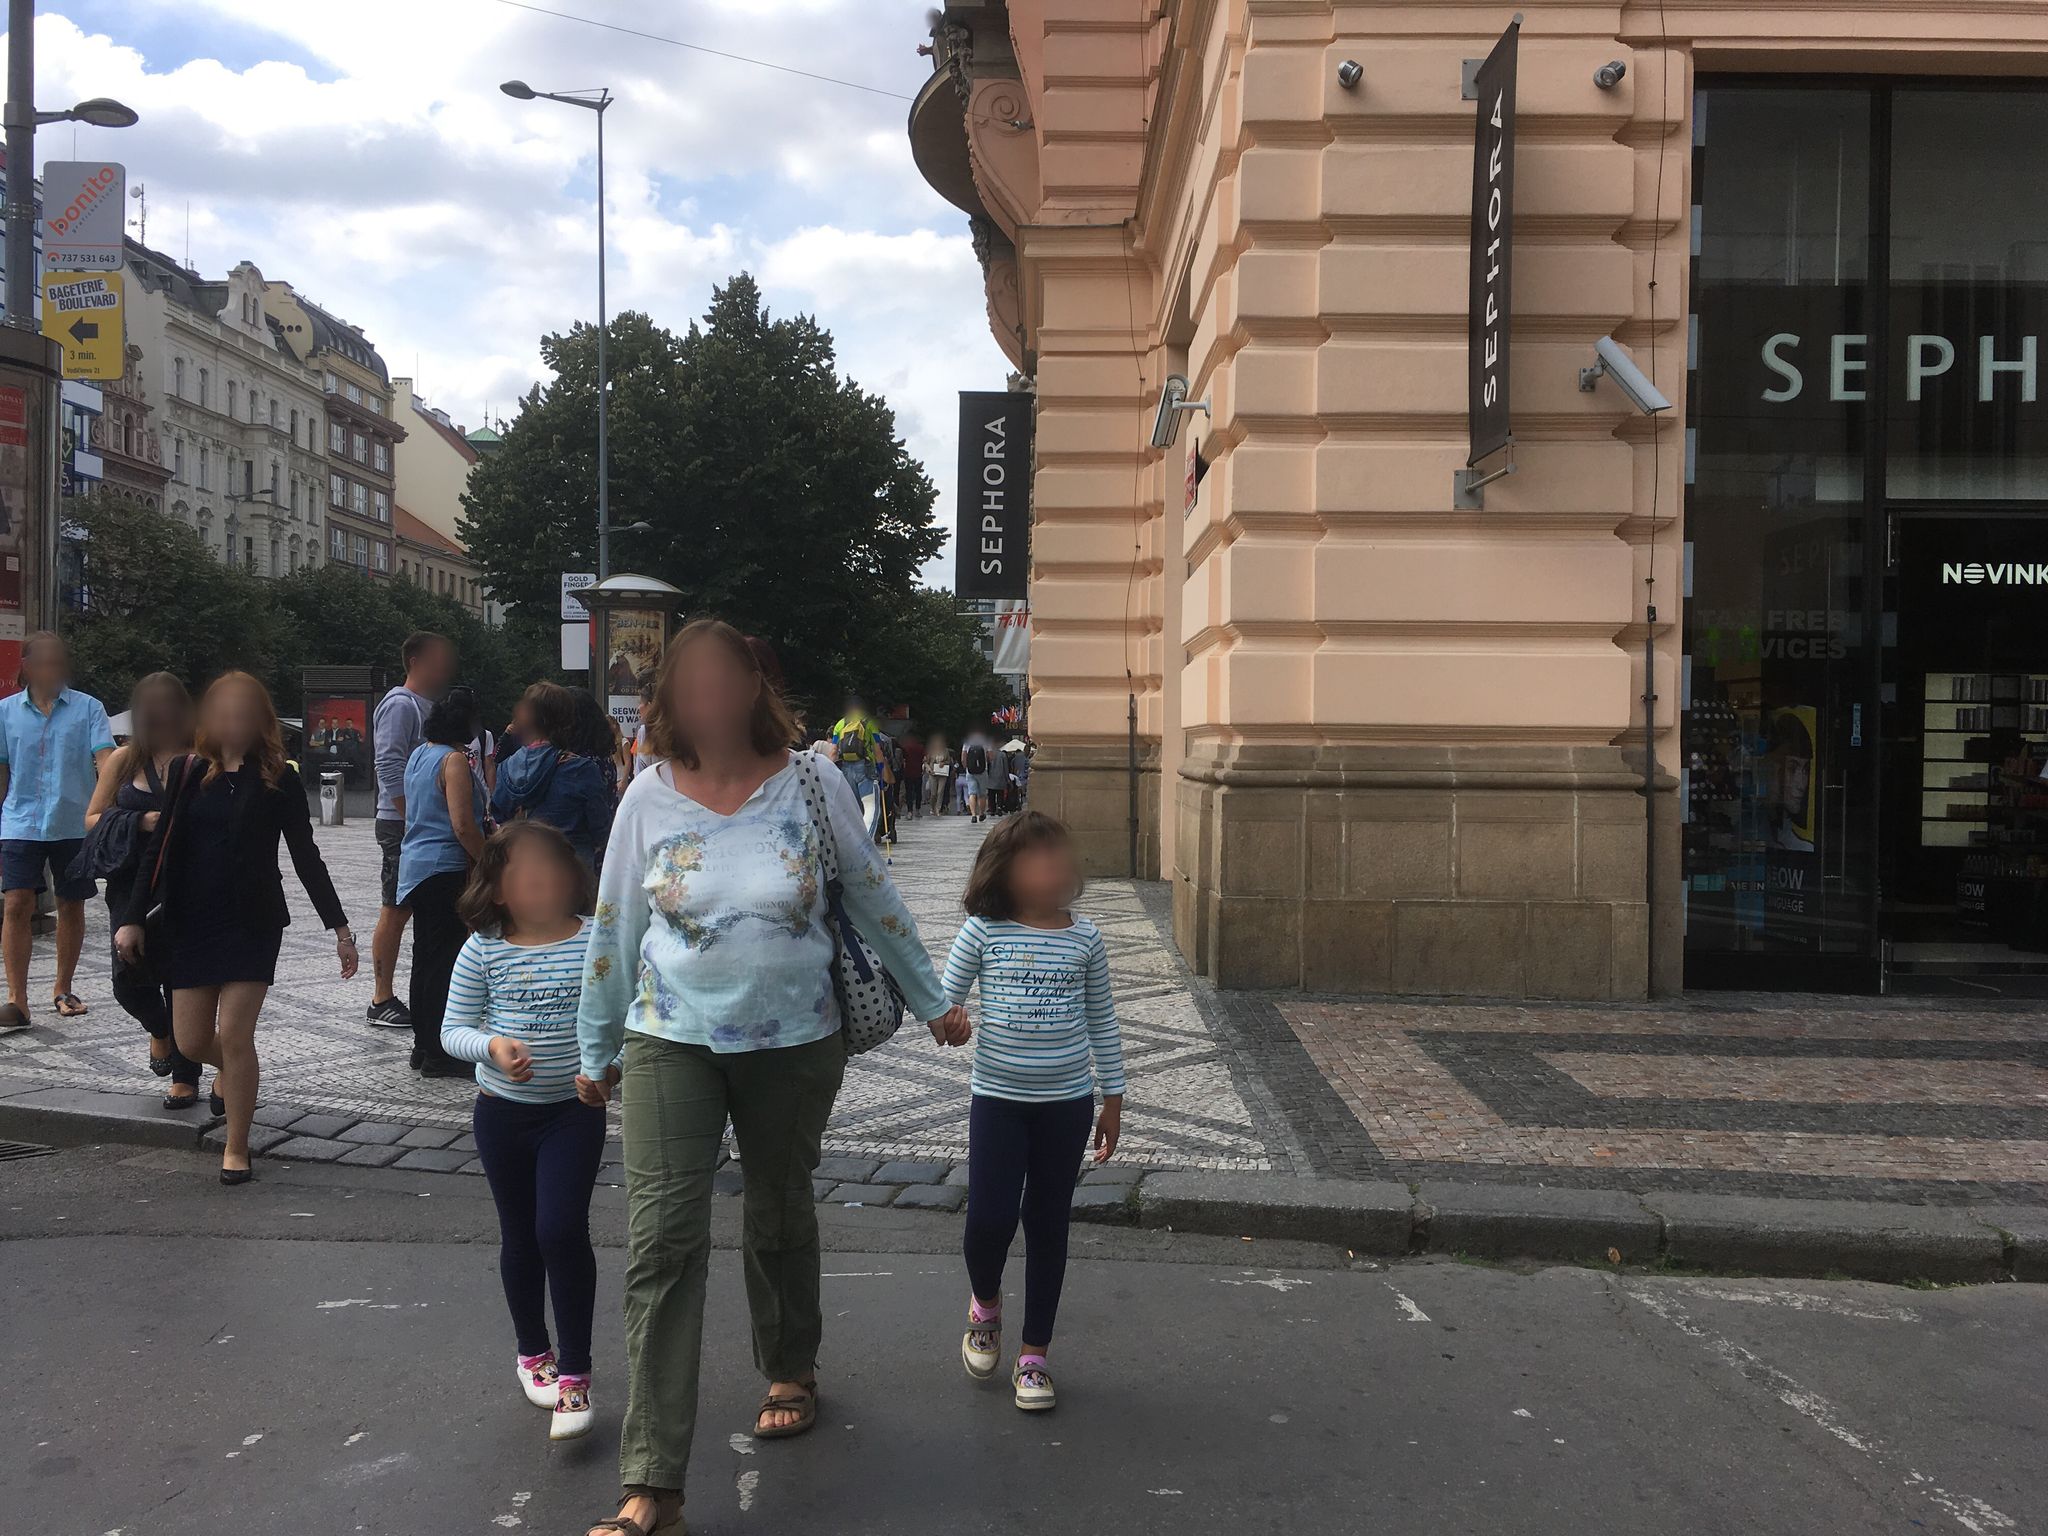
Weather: cloudy
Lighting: day
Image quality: good
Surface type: walking surface
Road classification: pedestrian, residential
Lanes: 2
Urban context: urban centre
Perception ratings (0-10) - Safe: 4.97, Lively: 9.45, Beautiful: 2.49, Boring: 3.36, Depressing: 2.56, Wealthy: 8.74